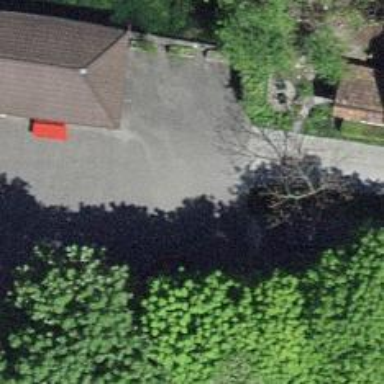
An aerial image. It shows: Path with fine gravel surface.